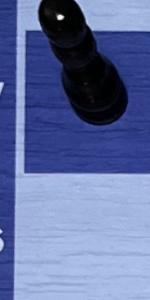
Label: Empty